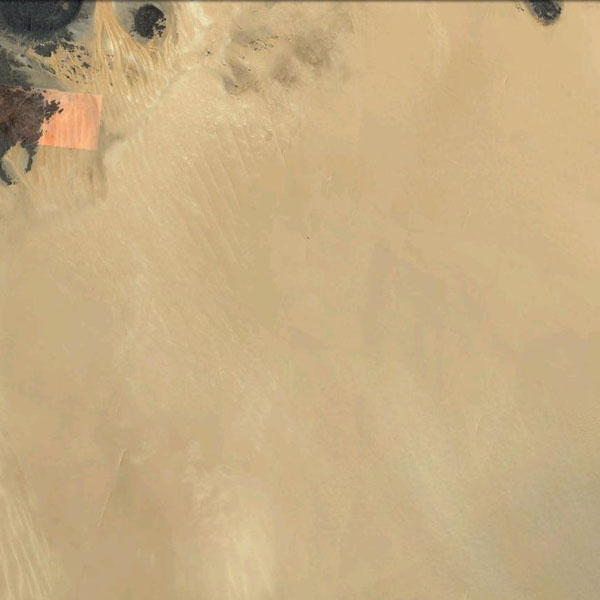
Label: Desert